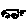
Label: car